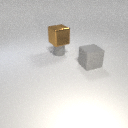
large gray rubber cube to the right of small gray rubber cylinder